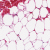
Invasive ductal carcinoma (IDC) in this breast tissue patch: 0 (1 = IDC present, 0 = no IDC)